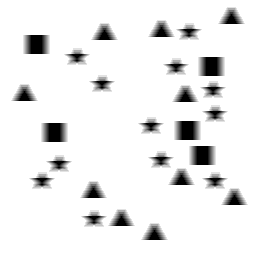
Squares: 5
Triangles: 10
Stars: 12
Total shapes: 27